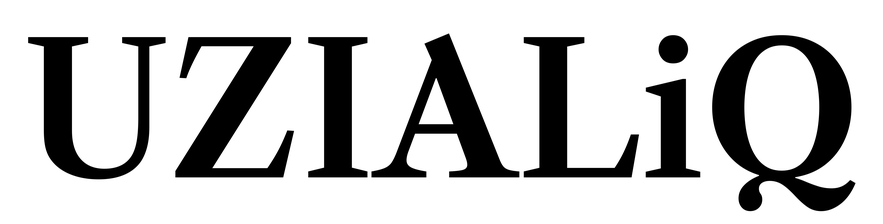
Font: LibreCaslonText_SemiBold